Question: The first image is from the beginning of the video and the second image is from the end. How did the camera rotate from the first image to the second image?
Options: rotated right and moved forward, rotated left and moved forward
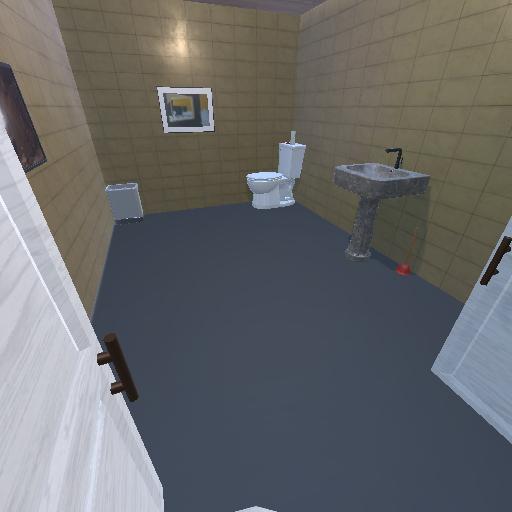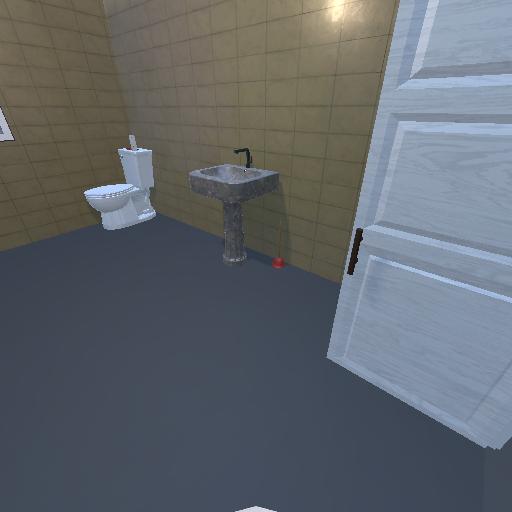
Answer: rotated right and moved forward